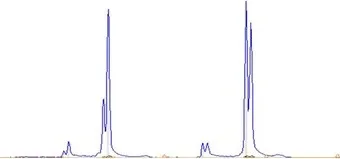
Molecular analysis of TCRdelta gene rearrangements in peripheral blood; Two prominent peaks are identified in fragment sizes 169 base pairs and 196 base pairs, respectively. The double-peak appearance is caused by DNA polymerase-catalyzed addition of nontemplated extra nucleotides.
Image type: chart (chart)